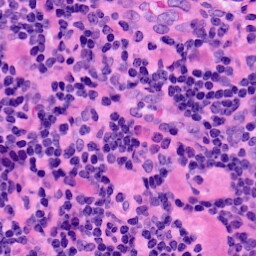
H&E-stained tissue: LymphNode